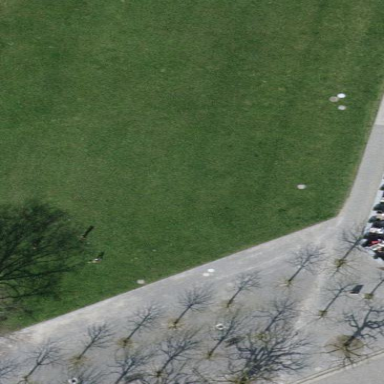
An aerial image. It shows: Lovely park for leisure and relaxation.